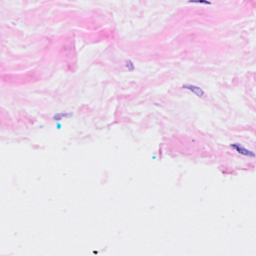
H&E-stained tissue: Breast